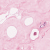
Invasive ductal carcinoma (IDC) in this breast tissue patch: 0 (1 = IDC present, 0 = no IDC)